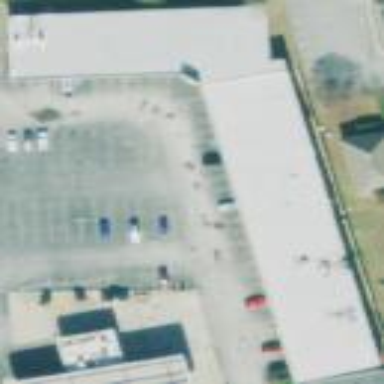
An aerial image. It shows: Commercial building.